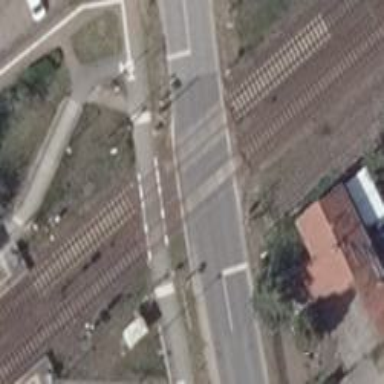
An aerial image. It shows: Level crossing with light signals and saltire markings.